Field crop: maize
Growth stage: 2
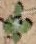
Species: chenopodium